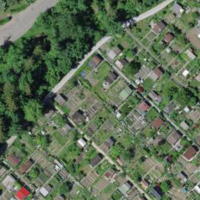
EUNIS habitat code: 53
Species observed at this site:
Galeopsis tetrahit
Lamium galeobdolon
Galium aparine
Vespa crabro